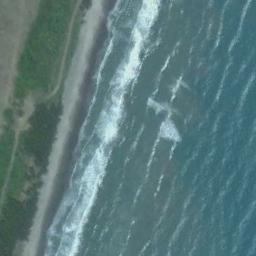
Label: beach